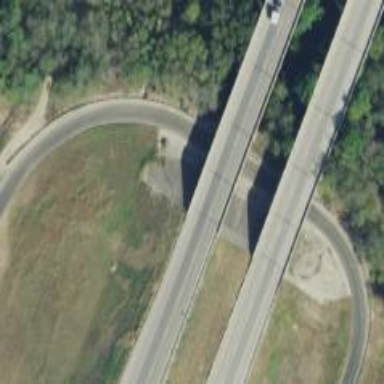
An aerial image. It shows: Motorway bridge.